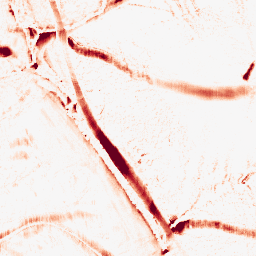
Category: morphological
Decomposition family: morphological_ellipse
Decomposition parameters: operation: opening
width: 20
height: 10
Upsampling method: sinc_hamming
Upsampling parameters: scale: 4
kernel_size: 16
Upsampling scale: 4